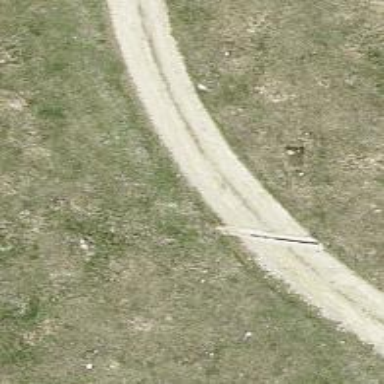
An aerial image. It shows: Compacted grade1 track road.